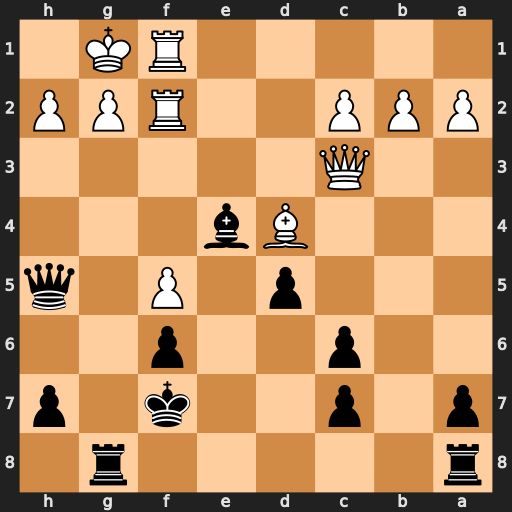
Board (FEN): r5r1/p1p2k1p/2p2p2/3p1P1q/3Bb3/2Q5/PPP2RPP/5RK1
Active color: b
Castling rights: -
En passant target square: -
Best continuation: Bxg2 Rxg2 Rxg2+ Kxg2 Qe2+ Kg1 Rg8+